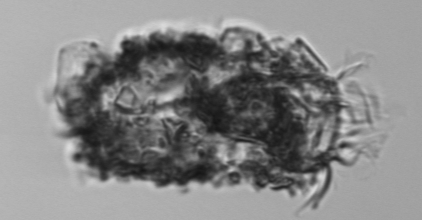
Label: Tintinnidium_mucicola